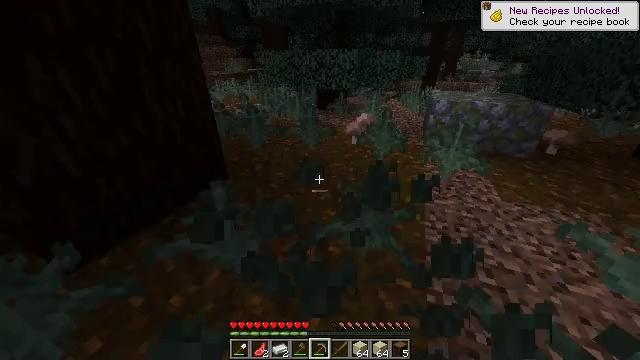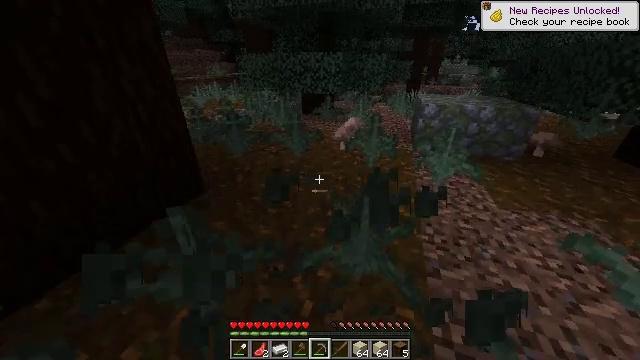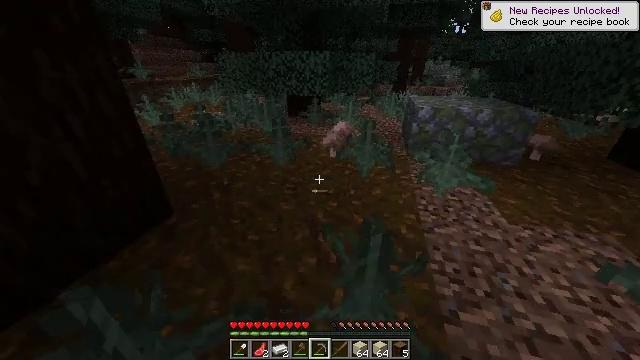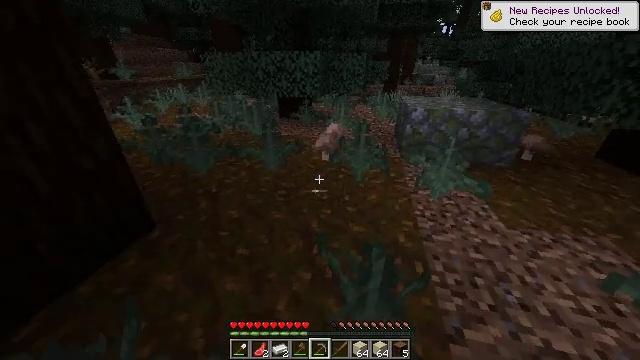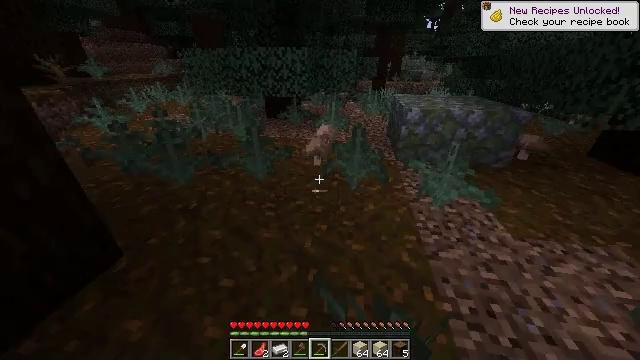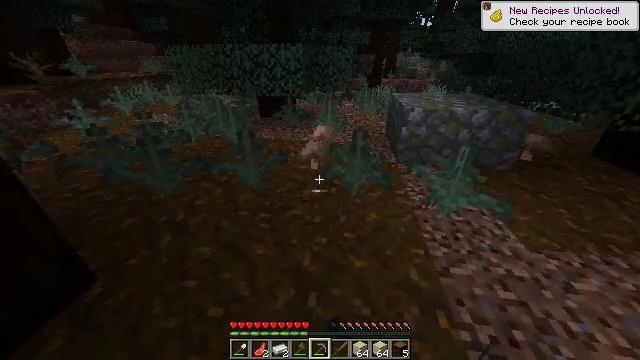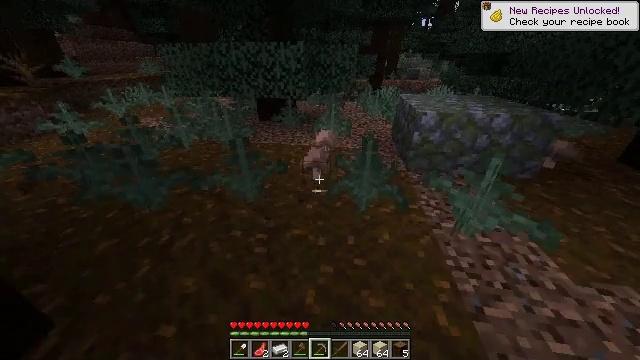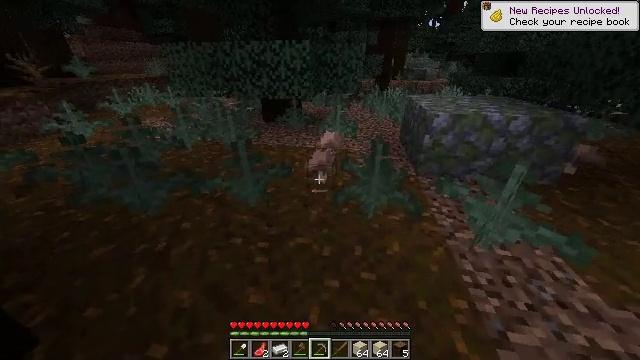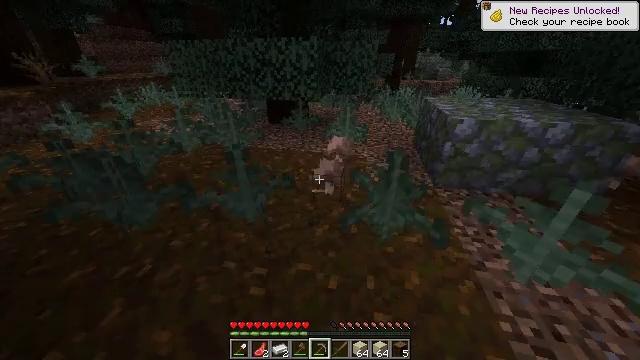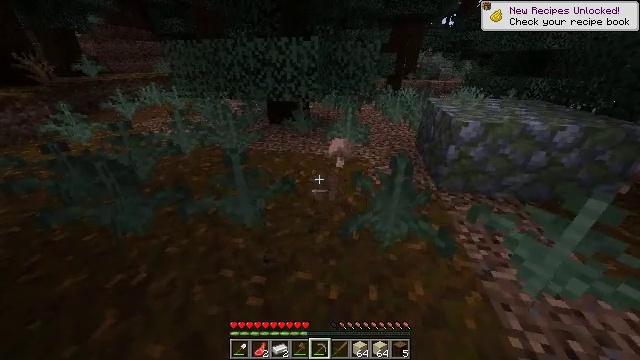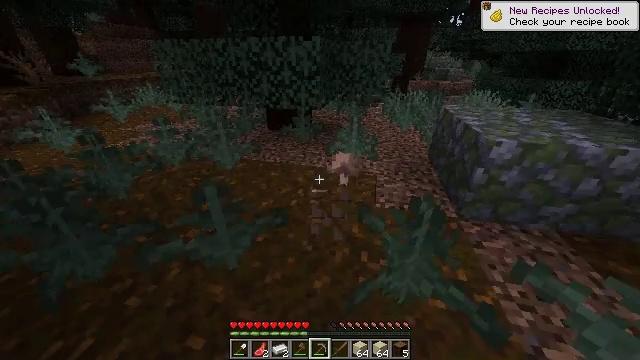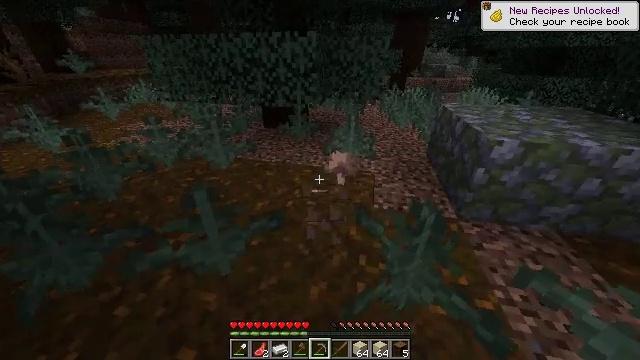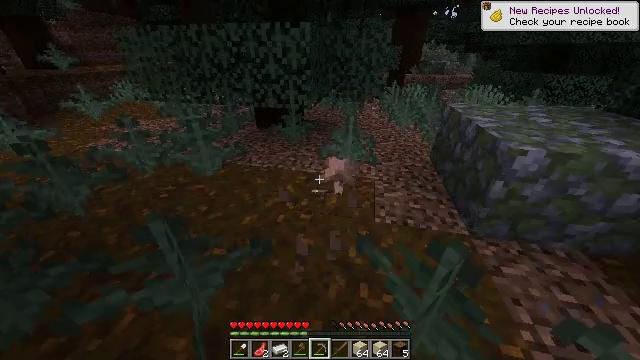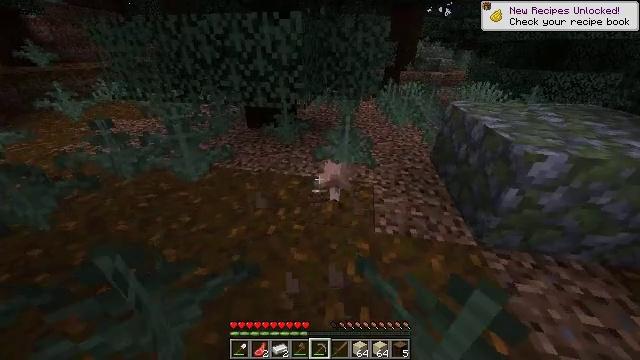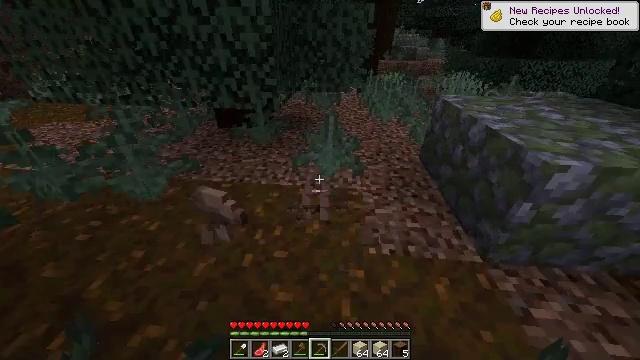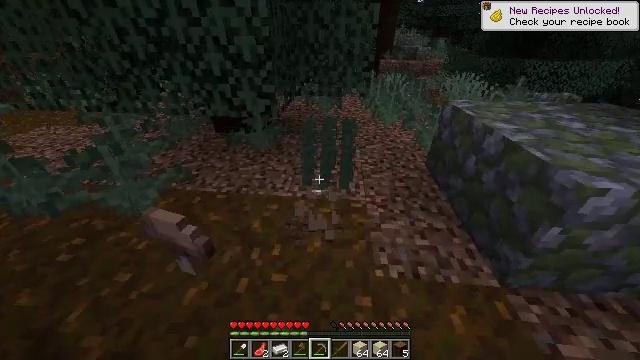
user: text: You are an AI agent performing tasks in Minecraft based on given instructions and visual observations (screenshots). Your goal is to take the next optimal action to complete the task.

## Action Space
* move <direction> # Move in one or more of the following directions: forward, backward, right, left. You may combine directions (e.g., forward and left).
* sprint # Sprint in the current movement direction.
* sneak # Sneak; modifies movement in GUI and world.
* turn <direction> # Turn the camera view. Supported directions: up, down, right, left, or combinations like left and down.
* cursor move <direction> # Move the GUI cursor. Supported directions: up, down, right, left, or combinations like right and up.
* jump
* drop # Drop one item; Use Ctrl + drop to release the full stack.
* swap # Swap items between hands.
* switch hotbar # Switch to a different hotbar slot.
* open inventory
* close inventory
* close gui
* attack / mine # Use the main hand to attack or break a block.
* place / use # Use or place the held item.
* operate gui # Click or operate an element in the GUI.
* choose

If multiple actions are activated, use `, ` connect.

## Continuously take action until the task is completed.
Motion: motion action
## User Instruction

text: Gather the brown mushroom in dark areas.
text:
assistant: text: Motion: move forward, sprint, turn right
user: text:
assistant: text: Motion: move forward, sprint, turn right
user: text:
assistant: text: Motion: move forward, sprint, turn right
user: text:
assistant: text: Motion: move forward, sprint, turn right, attack / mine
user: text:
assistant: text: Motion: move forward, sprint, turn right, attack / mine
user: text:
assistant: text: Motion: move forward, sprint, attack / mine
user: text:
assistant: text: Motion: move forward, sprint, turn left
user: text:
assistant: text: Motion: move forward, sprint, turn left
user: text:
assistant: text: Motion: move forward, sprint, attack / mine
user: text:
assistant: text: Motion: move forward, sprint, turn left, attack / mine
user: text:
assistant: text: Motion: move forward, sprint, attack / mine
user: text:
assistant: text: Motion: move forward, sprint, attack / mine
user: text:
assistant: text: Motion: move forward, sprint, turn right, attack / mine
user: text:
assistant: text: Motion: move forward, sprint, turn right and down, attack / mine
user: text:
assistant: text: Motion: move forward, sprint, attack / mine
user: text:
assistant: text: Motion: move forward, sprint, turn left and up, attack / mine
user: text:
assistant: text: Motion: move forward, sprint, turn left and up, attack / mine
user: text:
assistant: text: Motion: move forward, sprint, turn left and up
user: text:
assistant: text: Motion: sprint